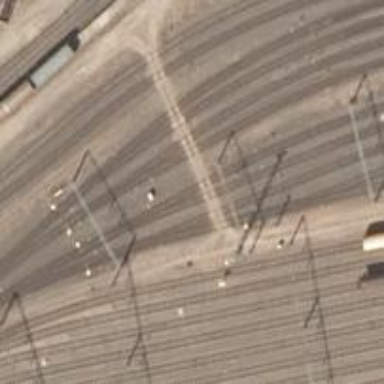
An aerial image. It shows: Rail yard with electrified contact lines for the trains.